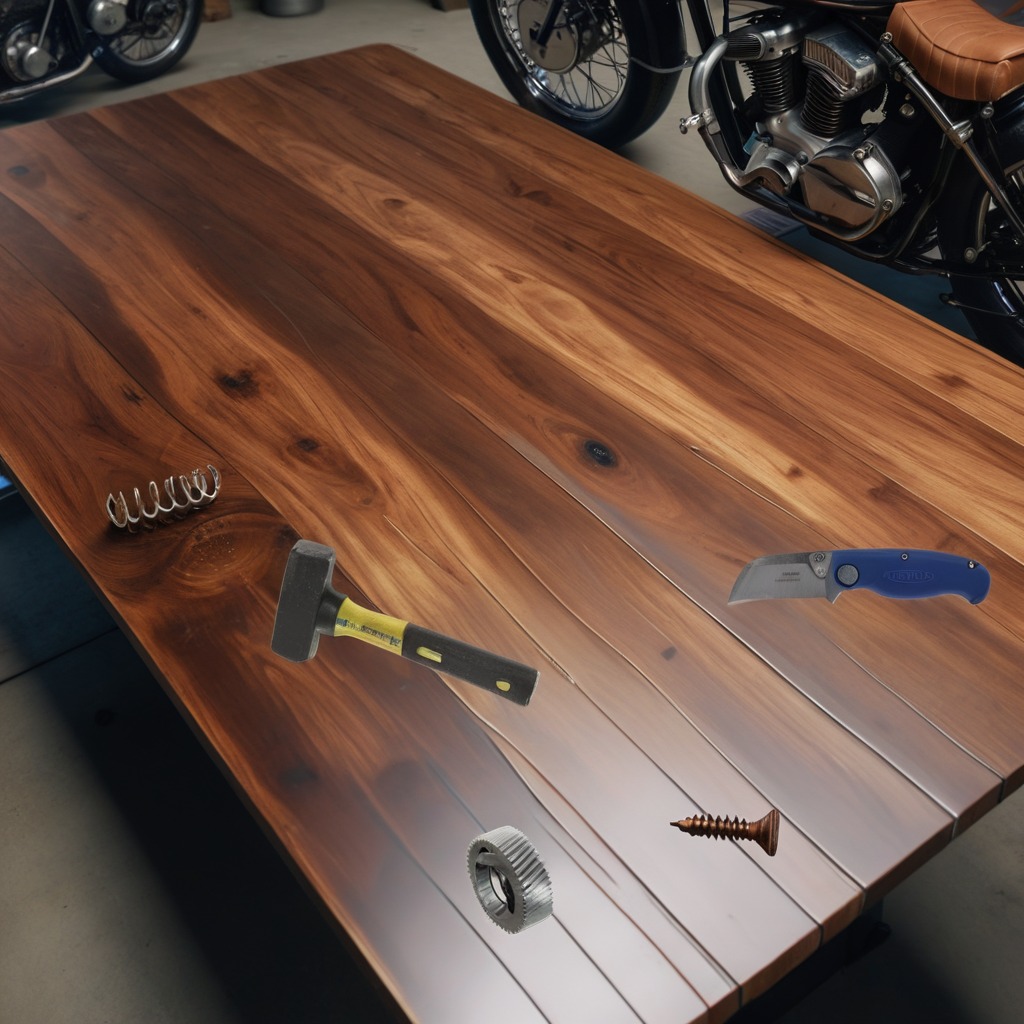
A steel gear with teeth, a utility knife, a metal machine screw, a hammer, and a coiled metal spring are lying on the wooden table.